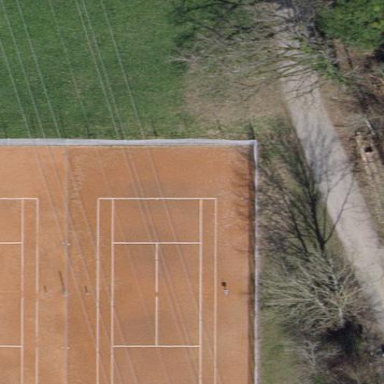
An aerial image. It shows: Clay tennis court in leisure land pitch.